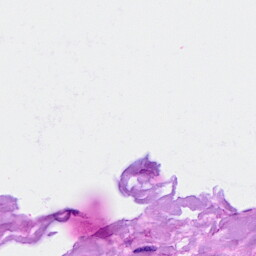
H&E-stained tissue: Breast